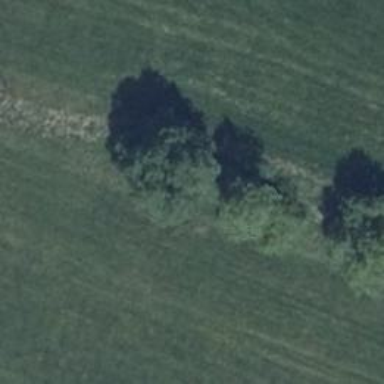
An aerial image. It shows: Hunting stand.